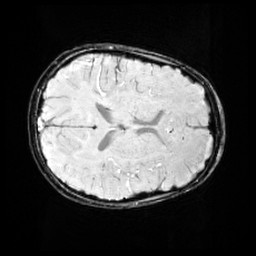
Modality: SWI
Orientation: axial
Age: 10
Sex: female
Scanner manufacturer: siemens
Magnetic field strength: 3 T
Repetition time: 0.027 s
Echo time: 0.02 s